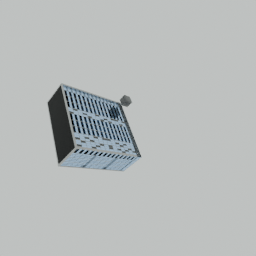
Label: architecture